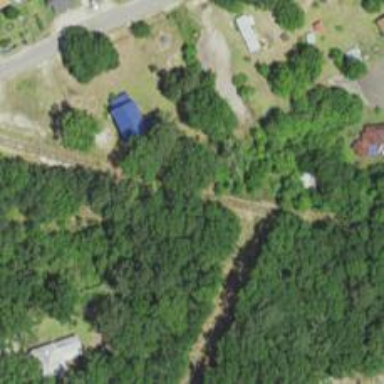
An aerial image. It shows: Abandoned railway.